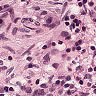
Metastatic tissue present: no